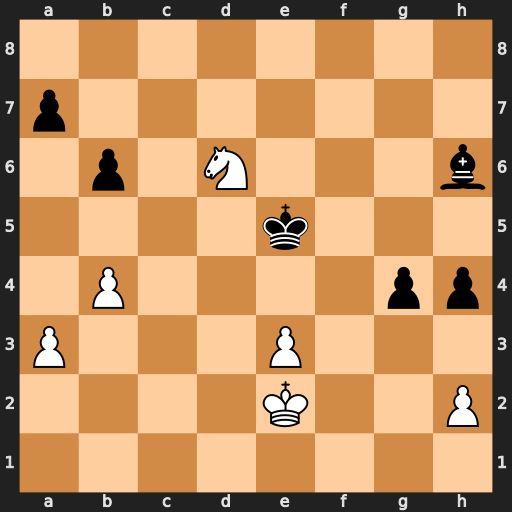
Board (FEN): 8/p7/1p1N3b/4k3/1P4pp/P3P3/4K2P/8
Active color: w
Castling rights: -
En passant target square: -
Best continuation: Nf7+ Ke4 Nxh6